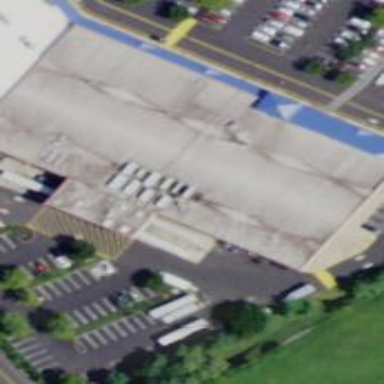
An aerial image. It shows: Supermarket.